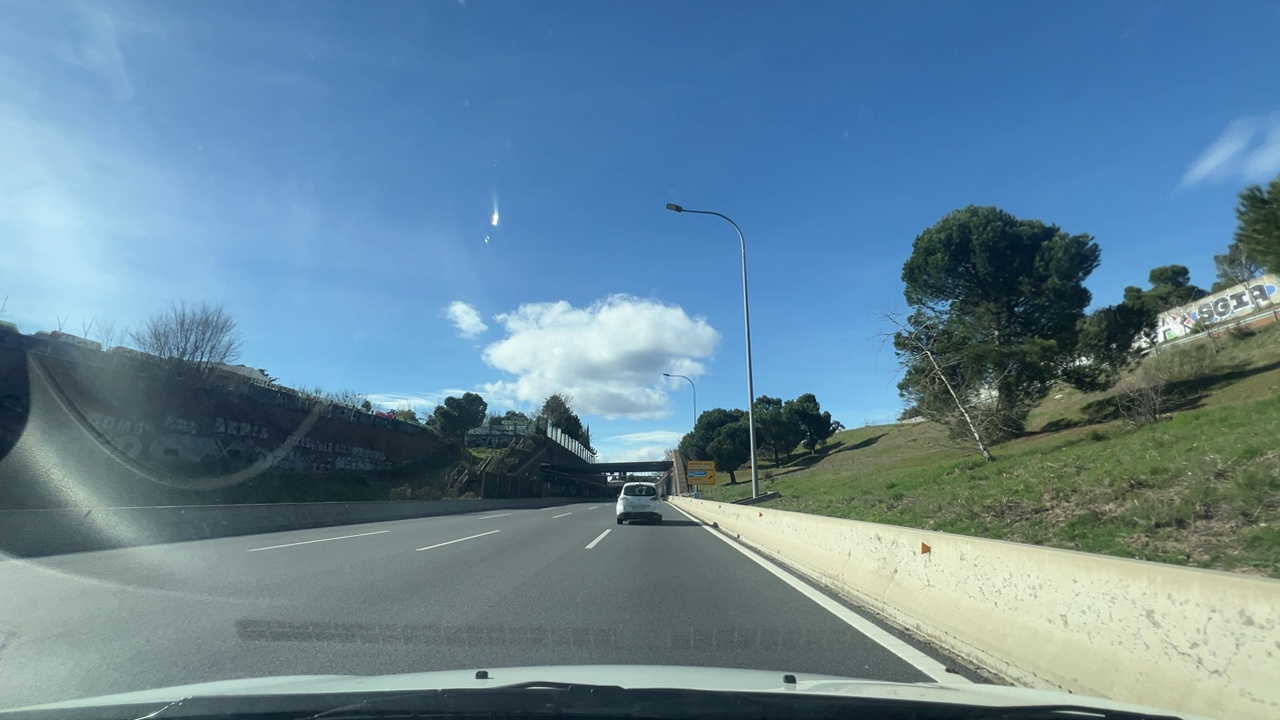
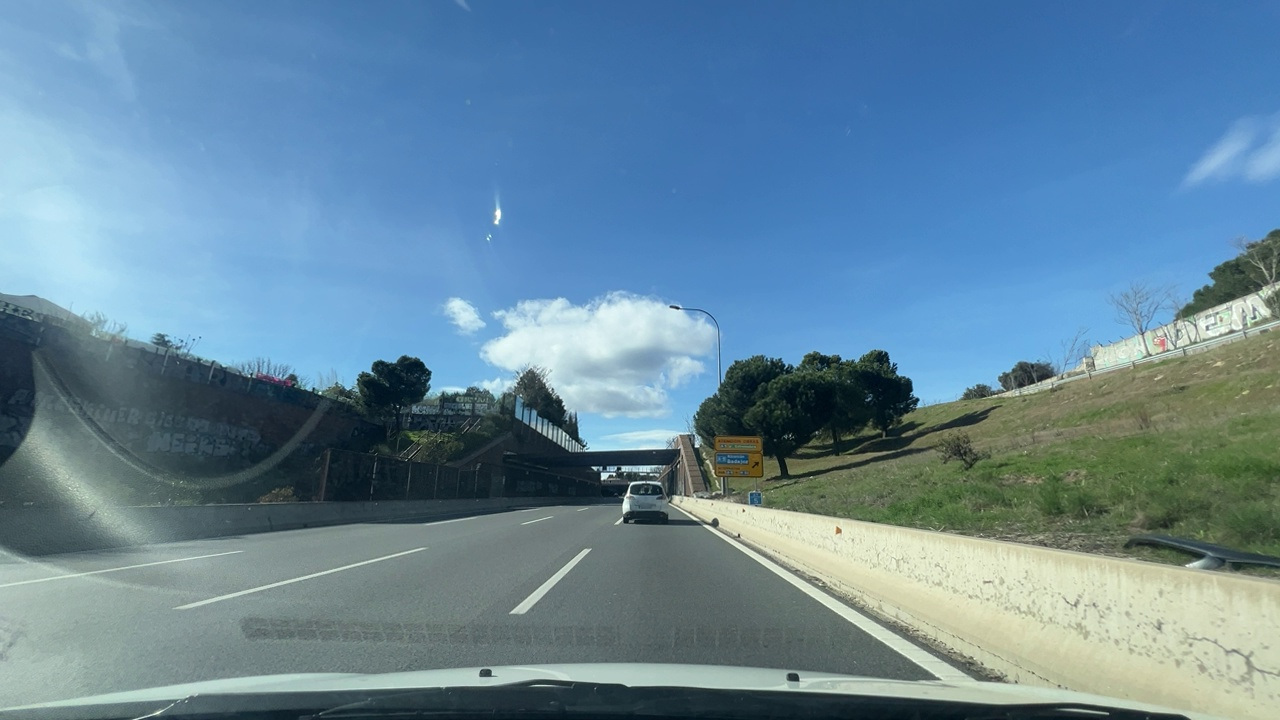
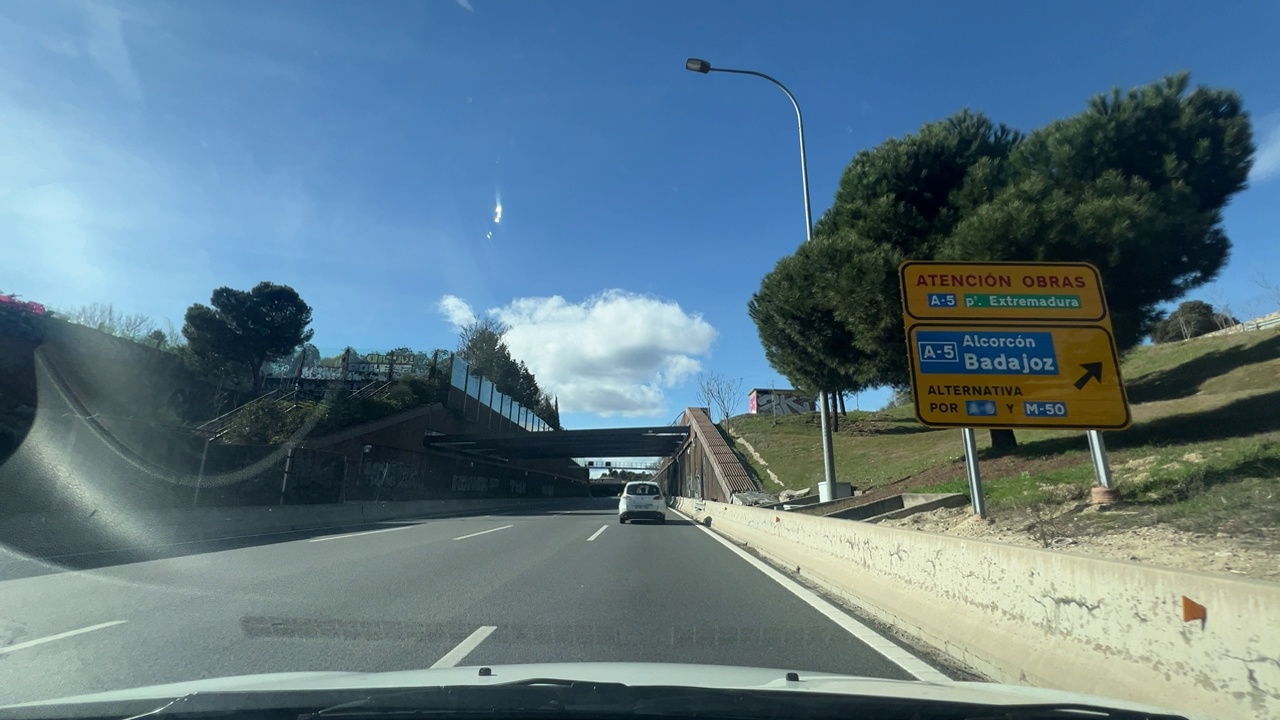
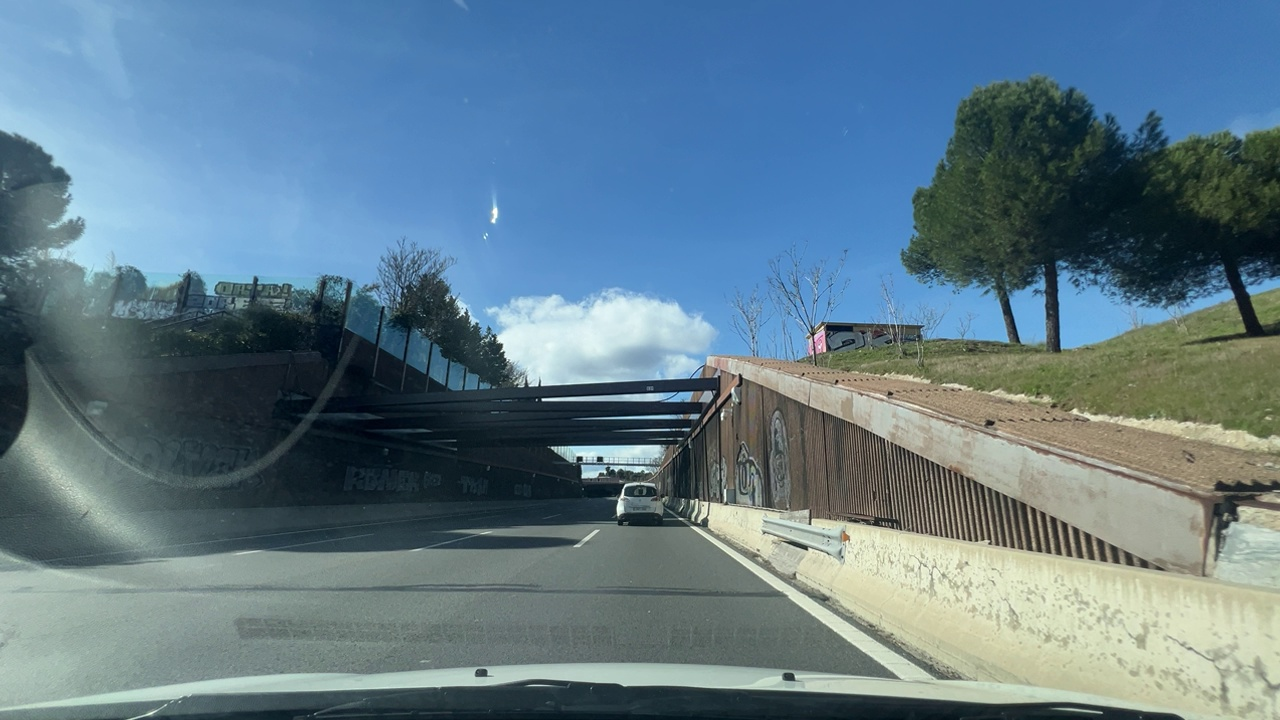
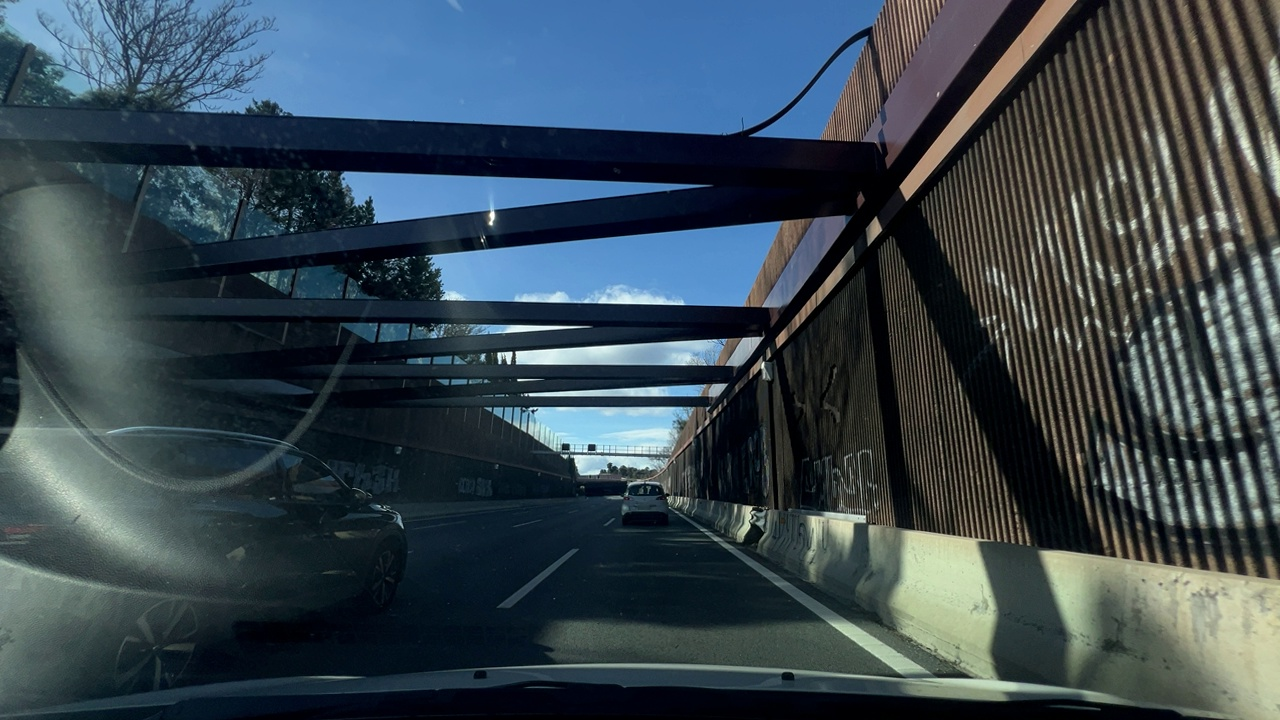
Situation: Construction site
Question: Are construction-related signs, cones, temporary signals, or closed lanes visible in the scene?
Answer: Yes
Reasoning: There is a yellow sign to the right indicating a construction area

Situation: Construction site
Question: Are temporary yellow lane markings visible?
Answer: No
Reasoning: There are no temporary yellow lines